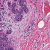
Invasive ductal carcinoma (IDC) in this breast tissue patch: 0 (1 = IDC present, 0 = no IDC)